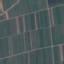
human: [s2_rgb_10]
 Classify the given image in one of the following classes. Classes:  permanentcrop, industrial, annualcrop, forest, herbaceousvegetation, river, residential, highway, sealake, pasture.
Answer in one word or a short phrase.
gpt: PermanentCrop